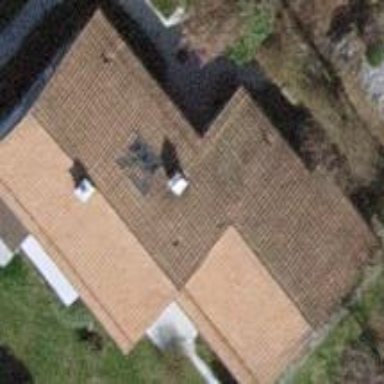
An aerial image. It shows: Building with tiled roof.